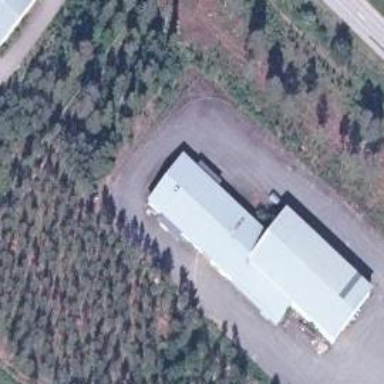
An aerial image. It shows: Industrial building.